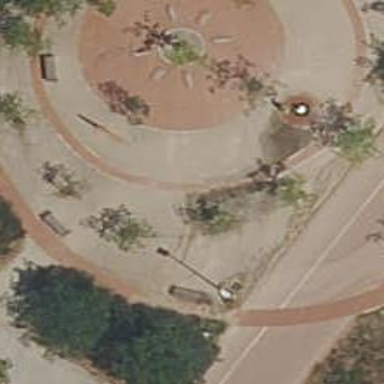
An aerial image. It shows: Bicycle parking area with anchor points.